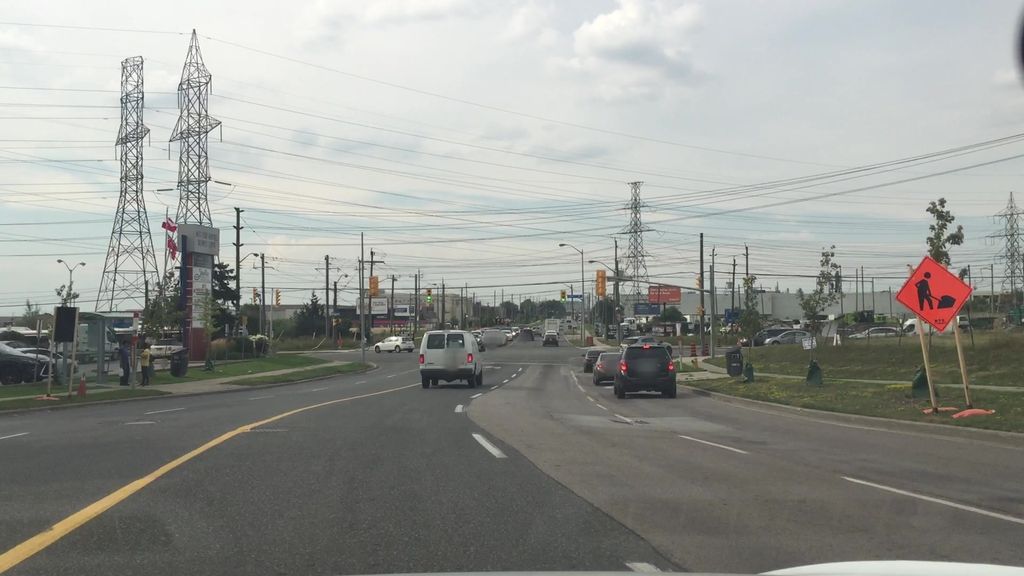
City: toronto